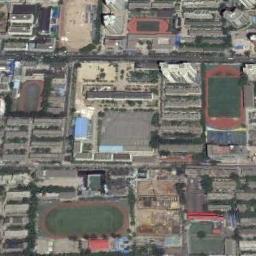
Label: ground_track_field